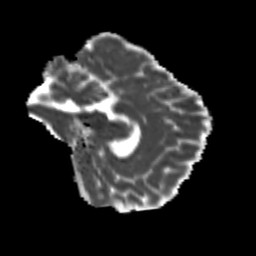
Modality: MD
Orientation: sagittal
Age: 25
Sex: male
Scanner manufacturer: siemens
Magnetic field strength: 3 T
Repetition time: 3.5 s
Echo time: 0.104 s